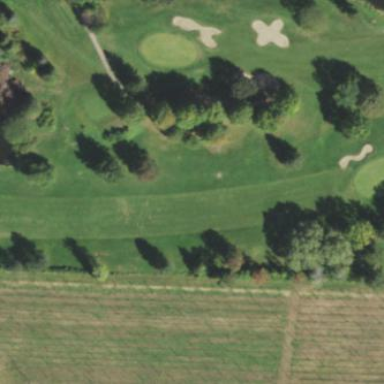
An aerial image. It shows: Golf fairway surrounded by grass.